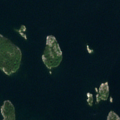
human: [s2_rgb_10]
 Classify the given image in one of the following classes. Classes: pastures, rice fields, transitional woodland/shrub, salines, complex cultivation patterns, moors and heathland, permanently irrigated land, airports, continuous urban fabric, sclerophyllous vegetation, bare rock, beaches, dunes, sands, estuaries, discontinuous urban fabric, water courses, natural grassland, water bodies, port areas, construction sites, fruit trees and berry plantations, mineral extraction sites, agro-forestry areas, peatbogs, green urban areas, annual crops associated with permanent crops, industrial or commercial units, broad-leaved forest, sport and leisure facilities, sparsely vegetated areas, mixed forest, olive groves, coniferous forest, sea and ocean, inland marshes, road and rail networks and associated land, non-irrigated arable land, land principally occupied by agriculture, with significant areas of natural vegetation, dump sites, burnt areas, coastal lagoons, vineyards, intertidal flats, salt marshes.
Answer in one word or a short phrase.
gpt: sea and ocean